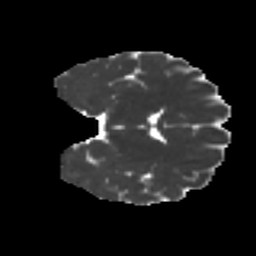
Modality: MD
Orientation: coronal
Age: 22
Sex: male
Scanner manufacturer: ge
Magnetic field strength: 3 T
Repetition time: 7.8 s
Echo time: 0.0606 s